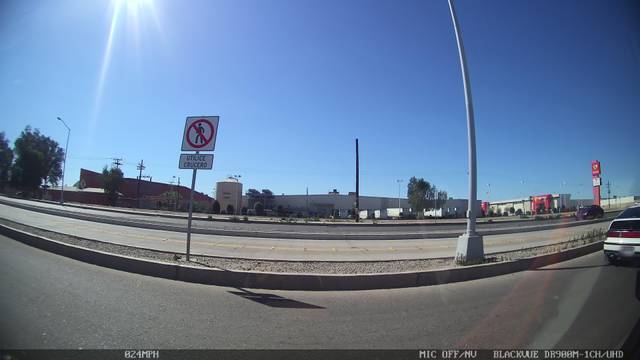
Region: Mexico
Coordinates: 32.607, -115.432